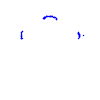
Particle: pion